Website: lowes
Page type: payment
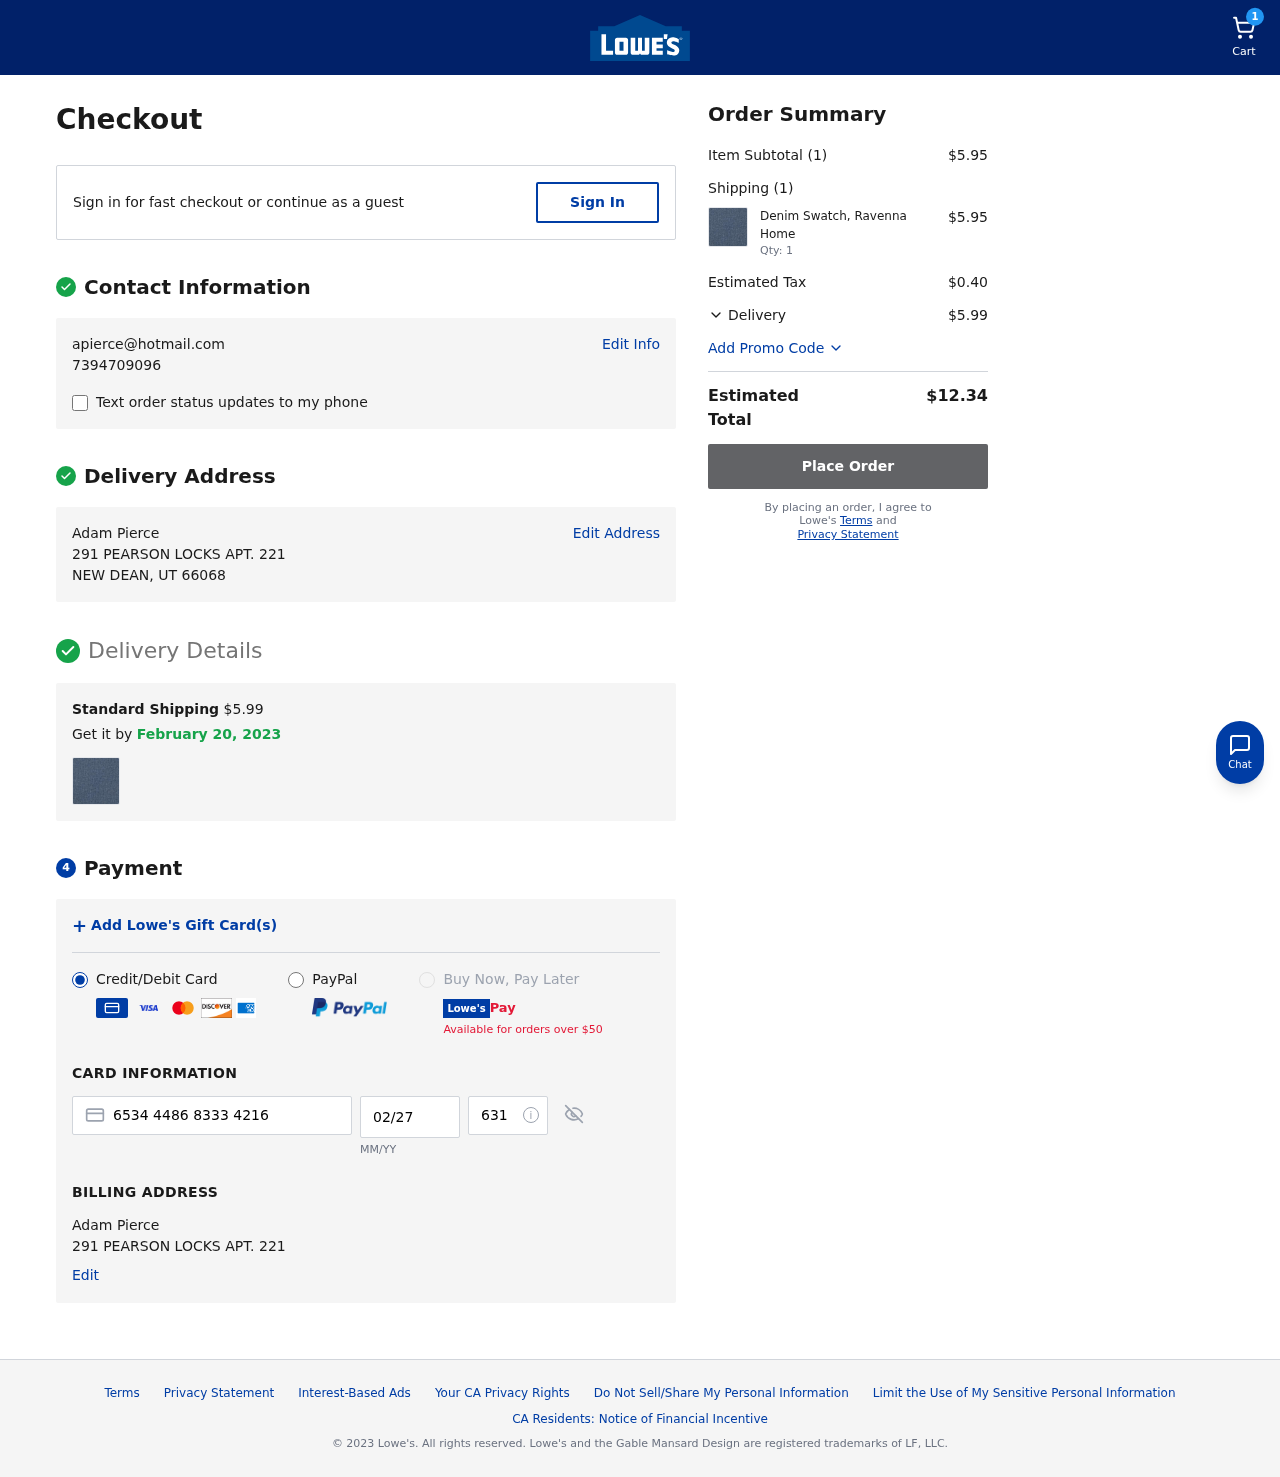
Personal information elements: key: PII_CARD_CVV
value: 631
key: PII_CARD_EXPIRY
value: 02/27
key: PII_CARD_NUMBER
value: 6534 4486 8333 4216
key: PII_EMAIL
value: apierce@hotmail.com
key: PII_FULLNAME
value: Adam Pierce
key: PII_FULLNAME2
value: Adam Pierce
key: PII_PHONE
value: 7394709096
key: PII_STREET
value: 291 PEARSON LOCKS APT. 221
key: PII_STREET2
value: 291 PEARSON LOCKS APT. 221
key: PII_CITY_STATE_ZIP
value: NEW DEAN, UT 66068
Product elements: key: PRODUCT1_NAME
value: Denim Swatch, Ravenna Home
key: PRODUCT1_PRICE
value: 5.95
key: PRODUCT1_QUANTITY
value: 1
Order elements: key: ORDER_NUM_ITEMS
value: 1
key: ORDER_SHIPPING_COST
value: $5.99
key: ORDER_DELIVERY_DATE
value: February 20, 2023
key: ORDER_SUBTOTAL
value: $5.95
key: ORDER_NUM_ITEMS2
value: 1
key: ORDER_TAX
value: $0.40
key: ORDER_SHIPPING_COST2
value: $5.99
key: ORDER_TOTAL
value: $12.34